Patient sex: M
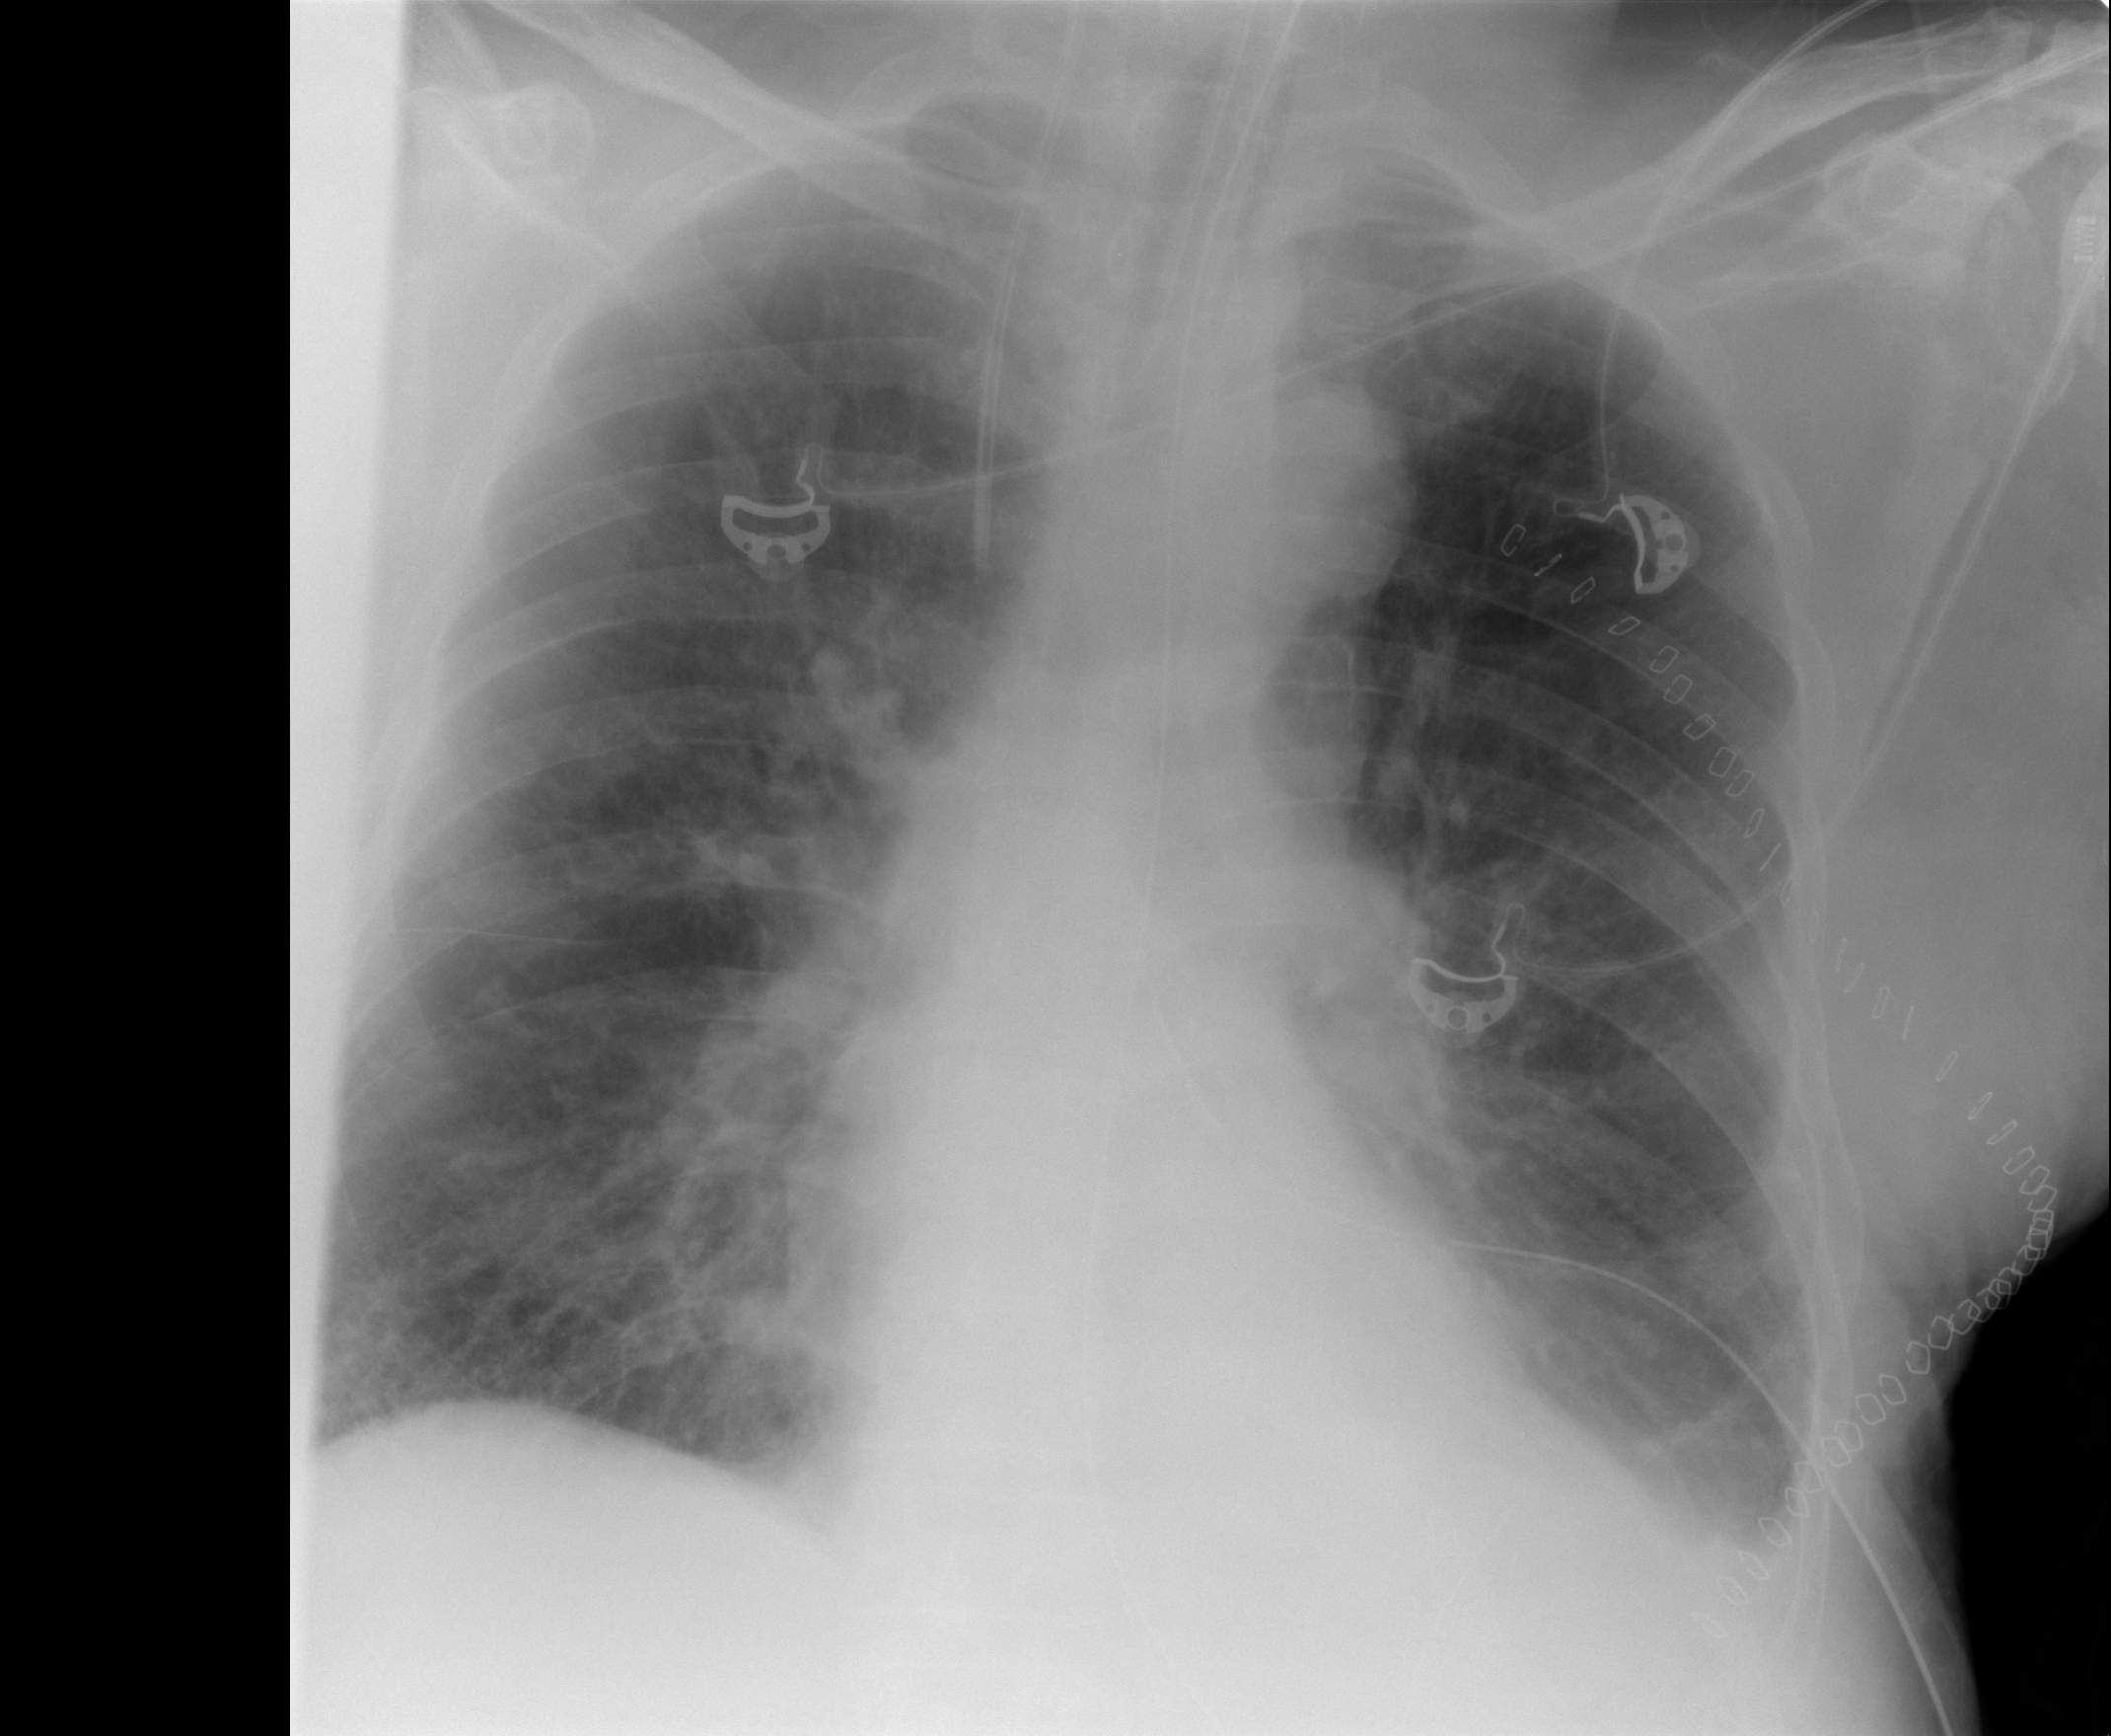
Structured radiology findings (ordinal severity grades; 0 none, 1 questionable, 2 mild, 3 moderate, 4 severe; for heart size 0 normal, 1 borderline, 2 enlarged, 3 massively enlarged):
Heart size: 0
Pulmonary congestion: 2
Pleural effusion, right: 0
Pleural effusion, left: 2
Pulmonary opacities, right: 0
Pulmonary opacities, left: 0
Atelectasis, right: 0
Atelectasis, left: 2